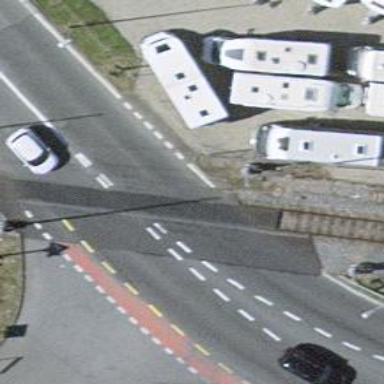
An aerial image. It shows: Level railway crossing with flashing lights. The barrier at the crossing is of the double half type.